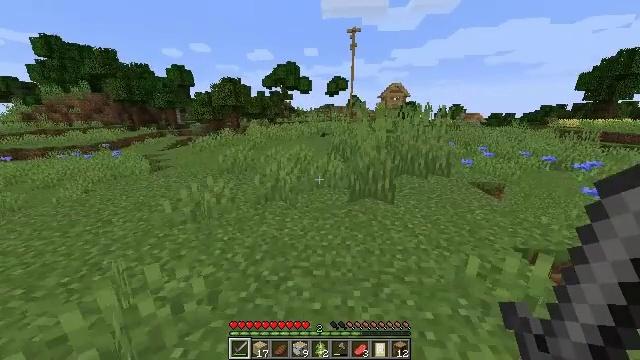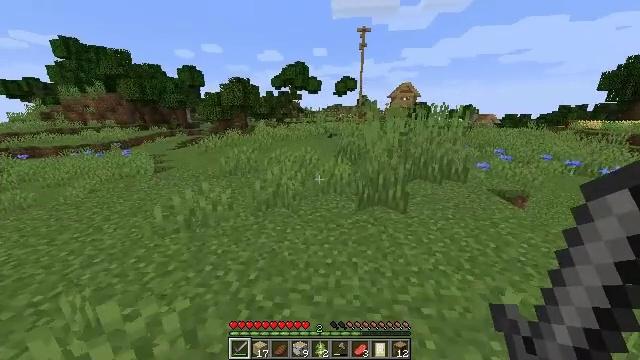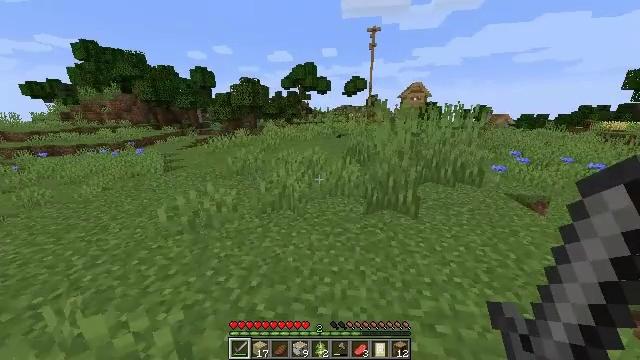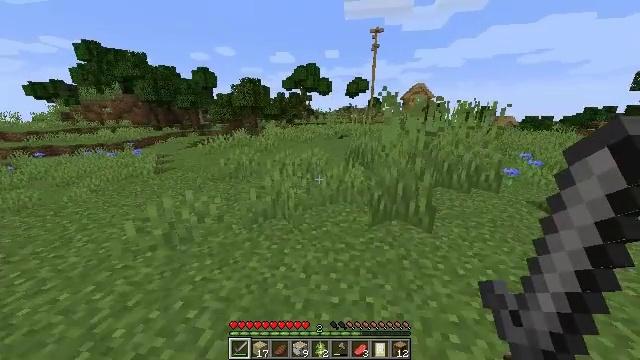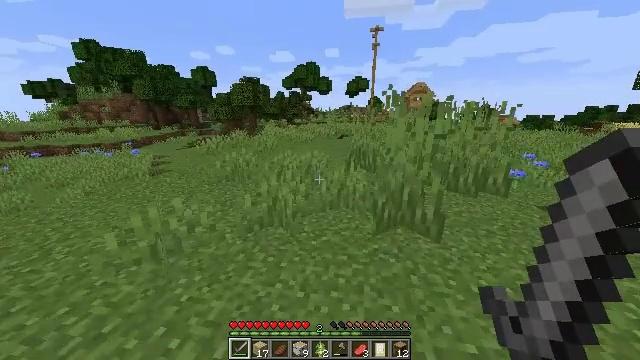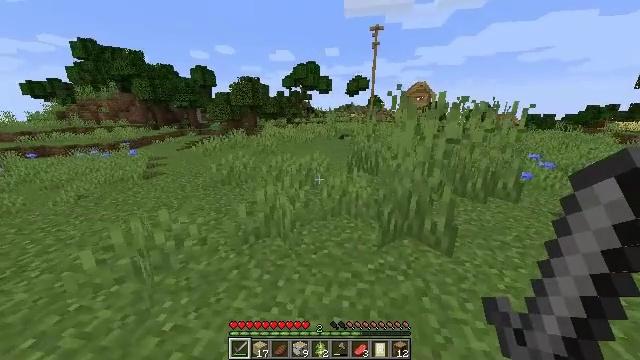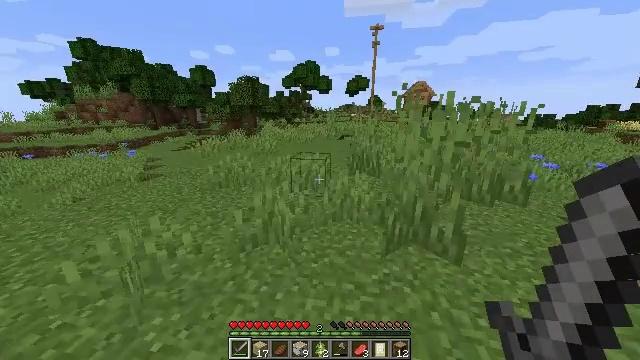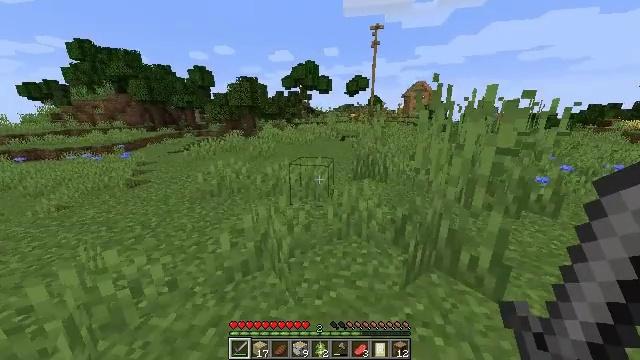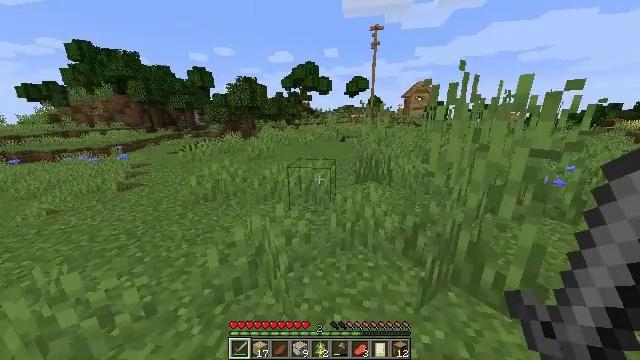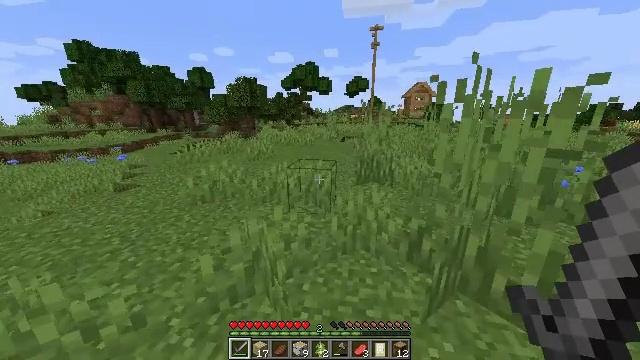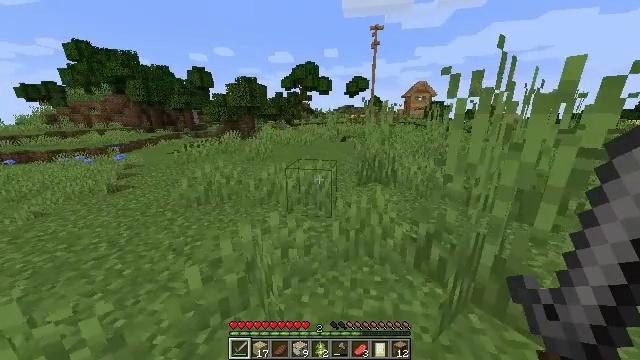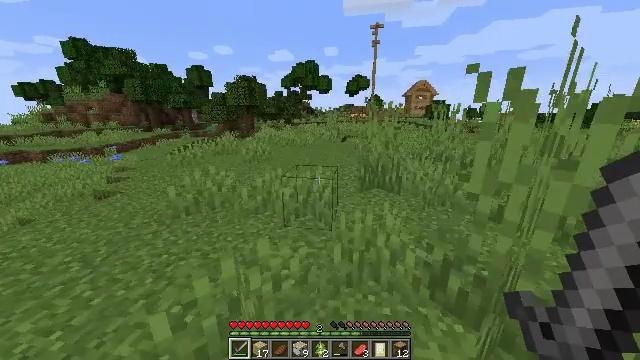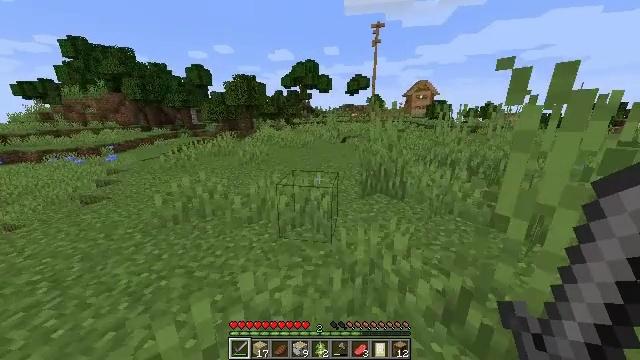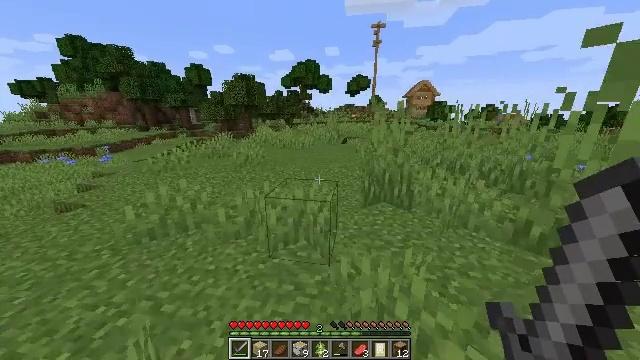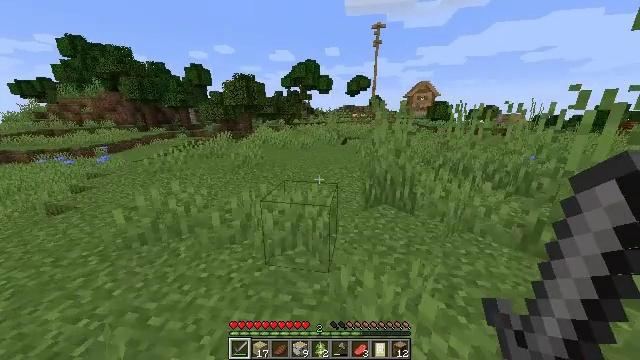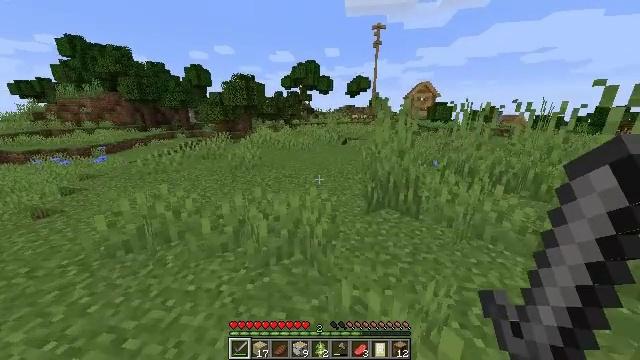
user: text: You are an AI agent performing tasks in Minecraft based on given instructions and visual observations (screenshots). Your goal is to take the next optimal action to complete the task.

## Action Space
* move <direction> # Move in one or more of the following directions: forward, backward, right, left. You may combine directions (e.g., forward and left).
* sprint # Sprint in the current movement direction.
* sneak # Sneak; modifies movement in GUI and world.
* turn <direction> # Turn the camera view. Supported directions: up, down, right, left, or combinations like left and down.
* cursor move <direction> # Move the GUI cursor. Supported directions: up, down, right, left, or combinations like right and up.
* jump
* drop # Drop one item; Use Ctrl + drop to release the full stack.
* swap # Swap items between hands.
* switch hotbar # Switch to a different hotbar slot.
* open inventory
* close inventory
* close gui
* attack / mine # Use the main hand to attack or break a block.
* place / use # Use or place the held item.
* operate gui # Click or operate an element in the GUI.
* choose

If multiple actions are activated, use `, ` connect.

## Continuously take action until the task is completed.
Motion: motion action
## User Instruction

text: Remove the white bed from its place.
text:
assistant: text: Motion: move forward, sprint, turn left
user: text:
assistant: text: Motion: move forward, sprint, turn left
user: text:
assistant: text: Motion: move forward, sprint
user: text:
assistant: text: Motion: move forward, sprint
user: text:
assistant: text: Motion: move forward, sprint
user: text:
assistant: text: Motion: move forward, sprint
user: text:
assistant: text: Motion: move forward, sprint
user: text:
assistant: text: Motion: move forward, sprint
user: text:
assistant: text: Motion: move forward, sprint
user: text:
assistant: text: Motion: move forward, sprint
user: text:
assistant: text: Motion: move forward, sprint
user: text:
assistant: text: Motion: move forward, sprint
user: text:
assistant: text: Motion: move forward, sprint
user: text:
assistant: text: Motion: move forward, sprint
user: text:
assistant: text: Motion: move forward, sprint
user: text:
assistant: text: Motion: move forward, sprint
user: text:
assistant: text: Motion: move forward, sprint
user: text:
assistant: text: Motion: move forward, sprint
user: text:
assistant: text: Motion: move forward, sprint
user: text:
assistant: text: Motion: move forward, sprint
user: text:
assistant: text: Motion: move forward, sprint
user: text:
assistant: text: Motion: move forward, sprint
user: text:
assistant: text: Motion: move forward, sprint
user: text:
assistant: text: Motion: move forward, sprint
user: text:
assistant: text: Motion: move forward, sprint
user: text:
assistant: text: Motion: move forward, sprint
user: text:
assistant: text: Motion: move forward, sprint
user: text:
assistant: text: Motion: move forward, sprint
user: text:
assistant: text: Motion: move forward, sprint
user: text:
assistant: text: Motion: move forward, sprint